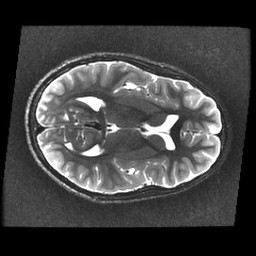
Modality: T2w
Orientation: axial
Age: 11
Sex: male
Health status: ill
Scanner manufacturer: ge
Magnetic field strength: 3 T
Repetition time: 7.5 s
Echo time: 0.1015 s